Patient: sex F, age 77
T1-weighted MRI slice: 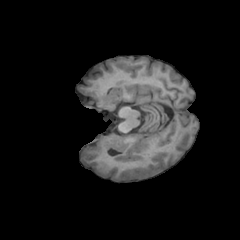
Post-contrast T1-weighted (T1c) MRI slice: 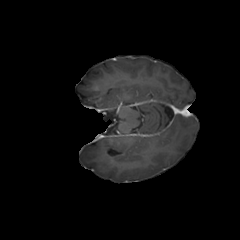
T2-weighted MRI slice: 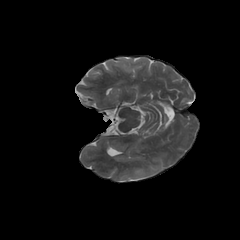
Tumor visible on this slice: no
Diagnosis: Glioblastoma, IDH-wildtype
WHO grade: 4